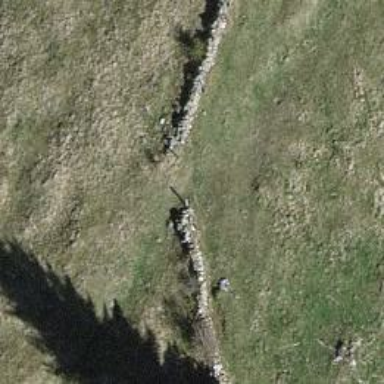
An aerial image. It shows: Wall barrier.